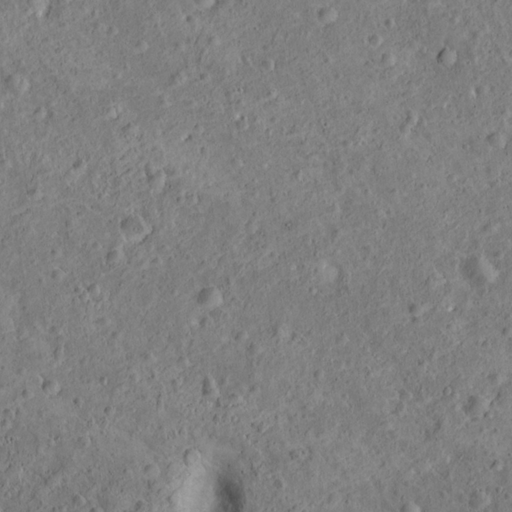
Objects detected: cone, cone